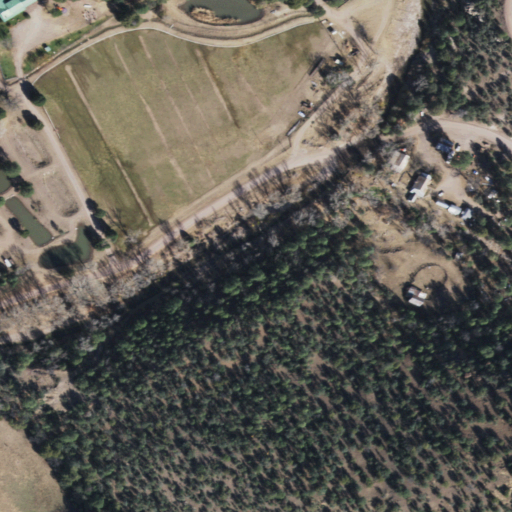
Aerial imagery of valley in New Mexico named Steeple Canyon containing evergreen forest, shrub, open development, woody wetlands, medium intensity development, and low intensity development